Fundus camera: zeiss
Shooting center: fovea
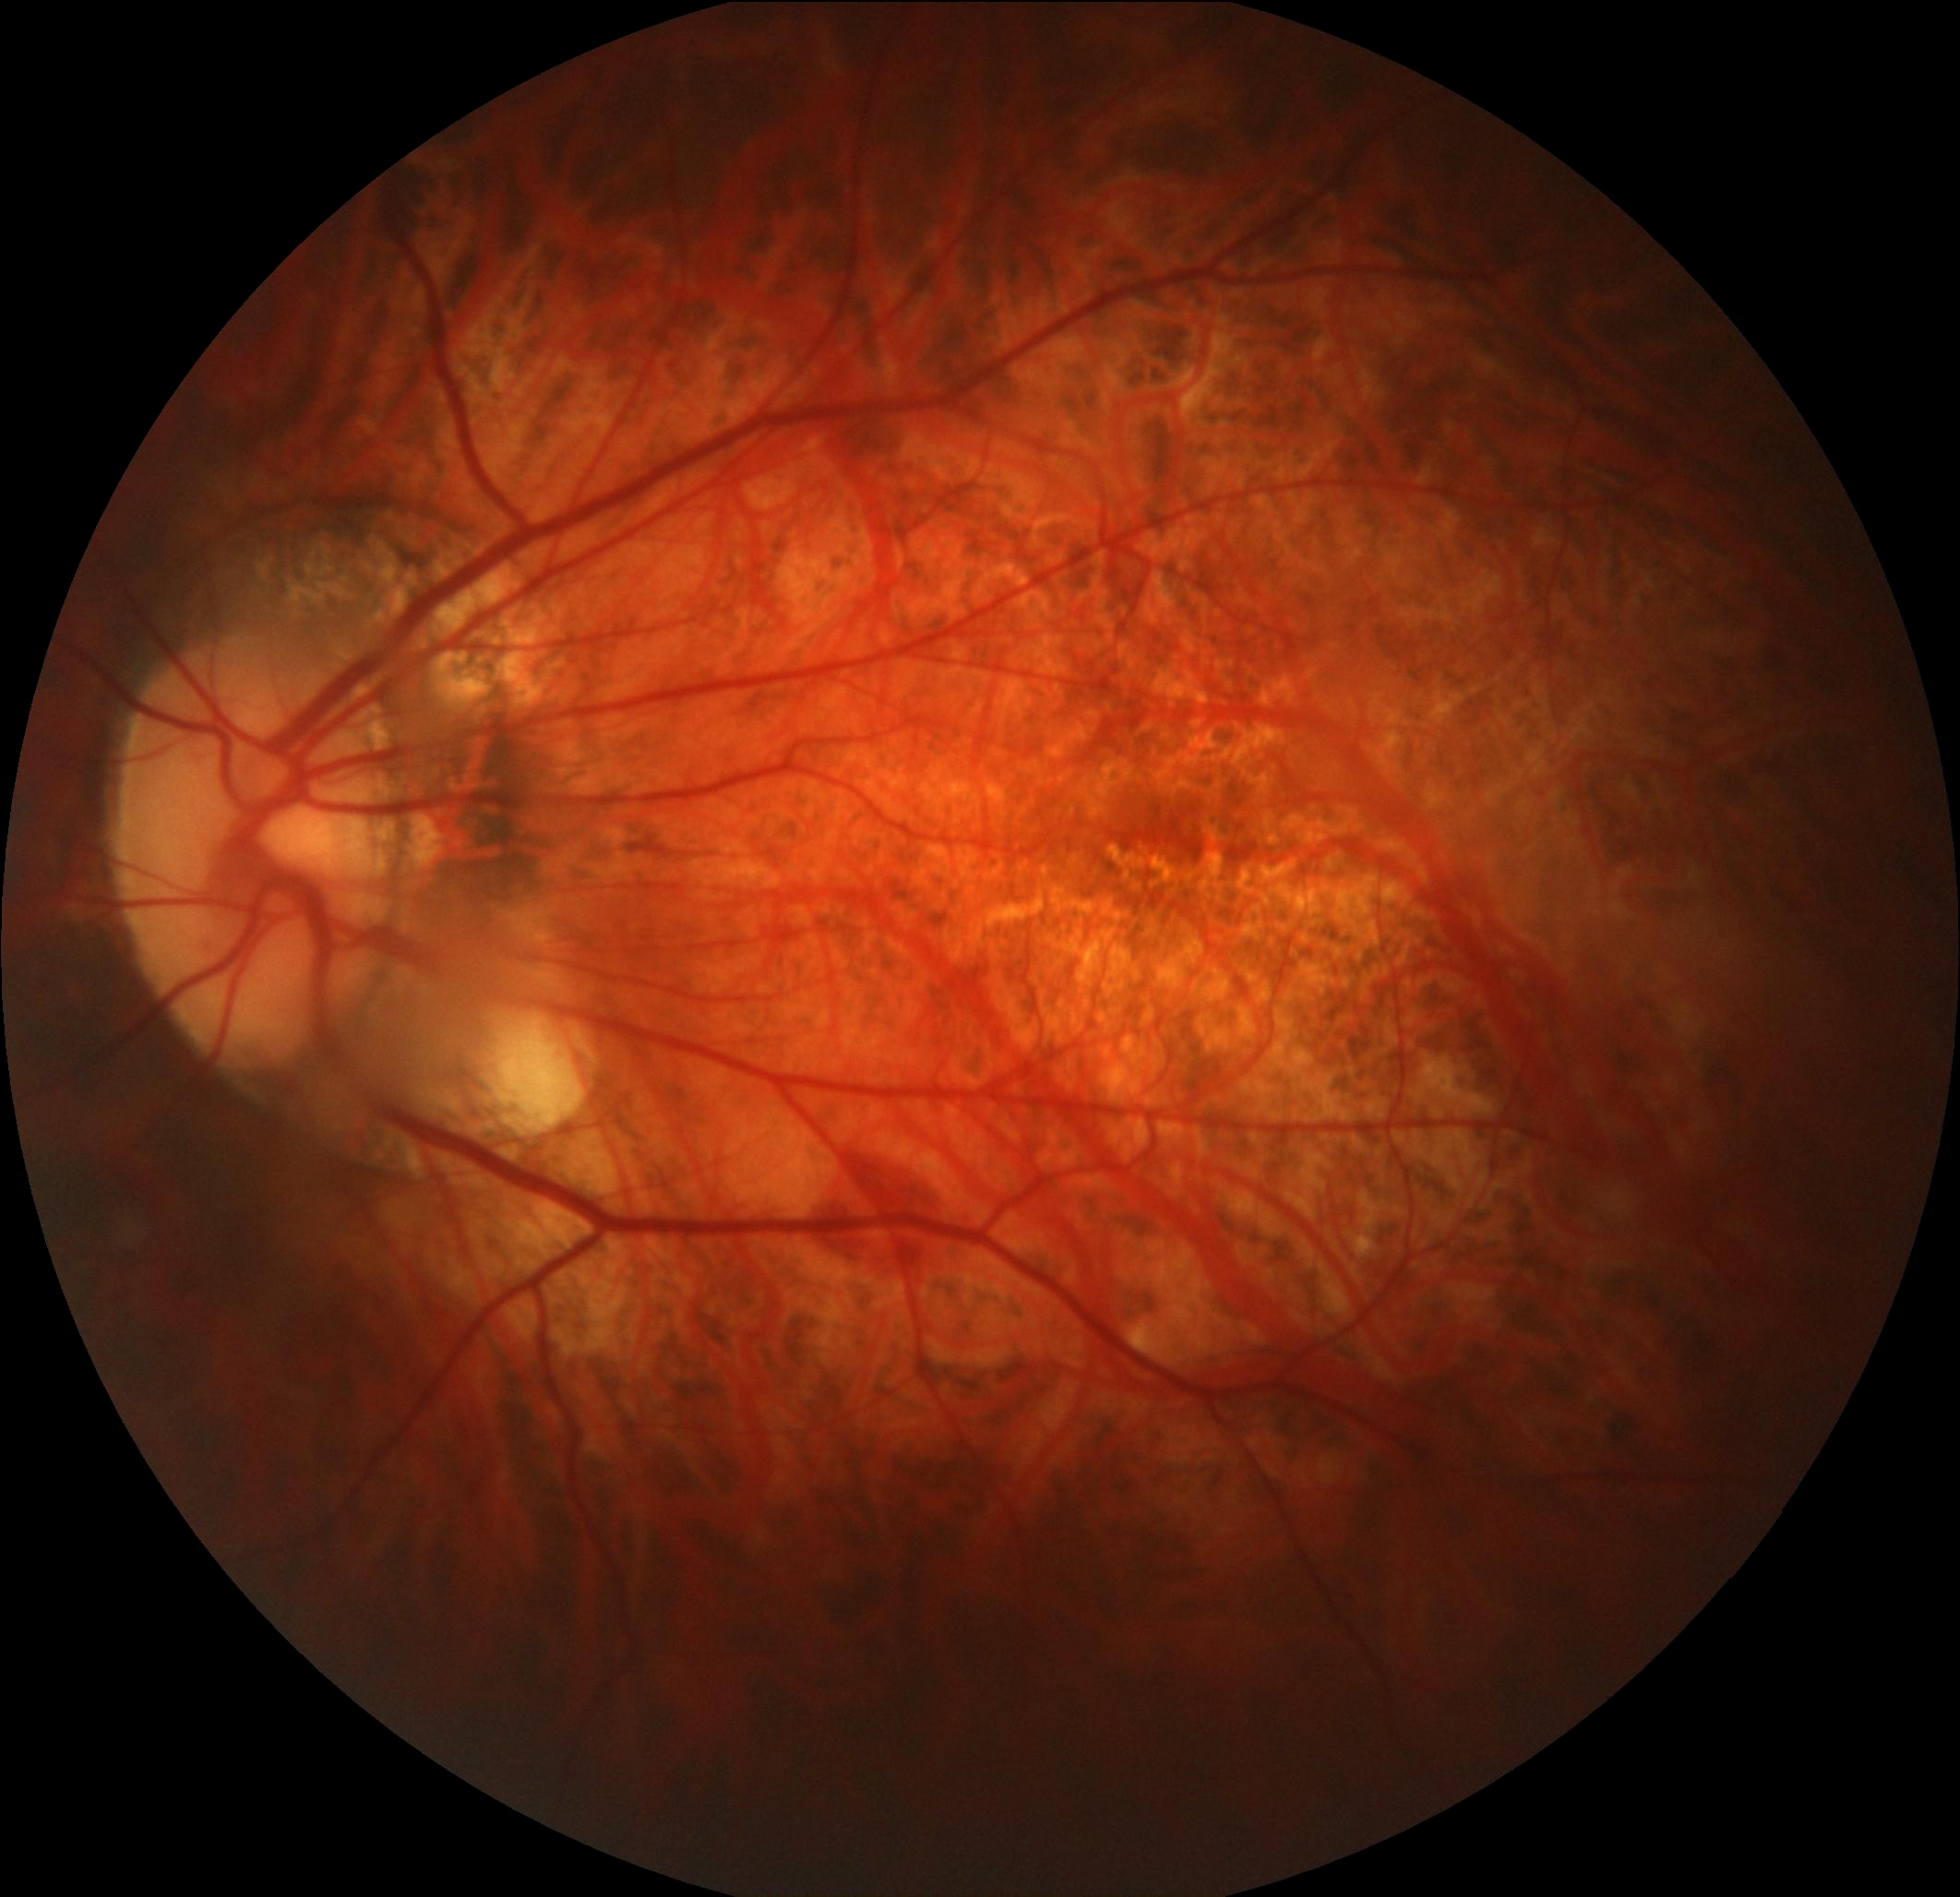
Pathologic myopia: yes
Patchy retinal atrophy: present
Retinal detachment: absent